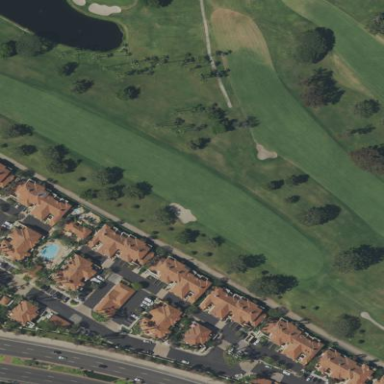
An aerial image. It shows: Golf fairway surrounded by grass.